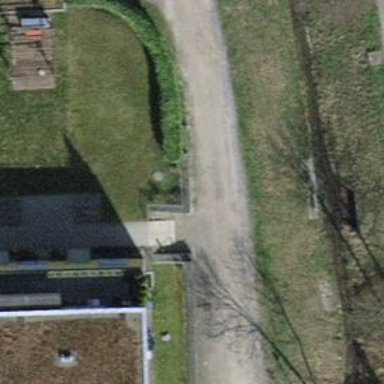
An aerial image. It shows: Road with steps.